Question: I have a few sites that have SSL Certificates installed. When an SSL request is made with my employer's iPhone, this error message is displayed:
> Accept Website CertificateThe certificate for this website is invalid. Tap Accept to connect to this website anyway.
I've pulled up the same pages in other browsers, including Safari, and they do not show any issues with the certs.
These two URLs exhibit the problem:
1. https://www.powerlunchbunch.com/index.php?template=join&nav=20
2. https://www.councilonagingmartin.org/index.php?template=donate&nav=257
---
1. Both SSL certs are issued by Network Solutions
2. The sites are hosted on Rackspace Cloud Sites
---
I now have an open ticket with Rackspace for this issue. I browsed the same sites in Firefox 4.0 Beta 7, and got this warning page, telling me that "The certificate is not trusted because no issuer chain was provided.":

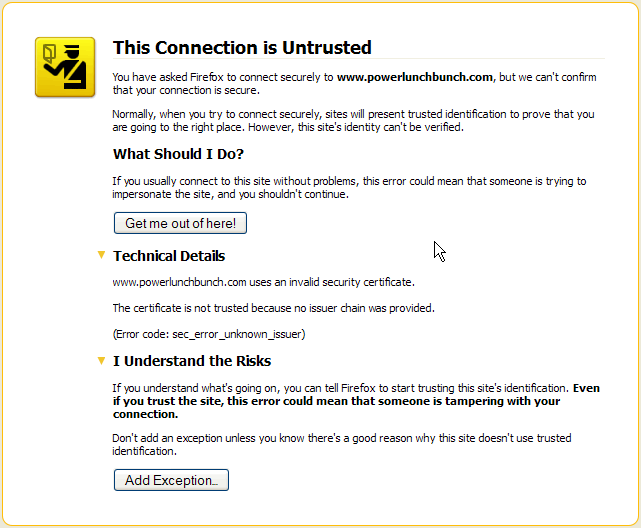
Answer: I think it's because you (or your hosting company) haven't configured the full certificate chain on your web server.
Take a look at a report from an ssl checker, such as this:
<URL>
...
I can see from this report that you're using Apache2.2. Configuring 'intermediate certificates' on Apache2 goes something like this:
SSLCertificateFile /etc/ssl/crt/yourDOMAINNAME.crt
SSLCertificateKeyFile /etc/ssl/crt/private.key
I don't know if you configured the certificate yourself, or your hosting company configured it, so you'll either need to contact your hosting company, or the certificate provider, who can provide the intermediate certificate(s).
Hope That Helps